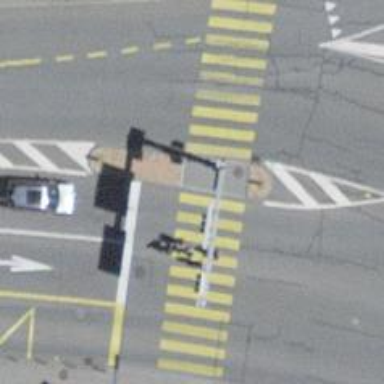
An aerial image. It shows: Uncontrolled zebra crossing with pedestrian island.